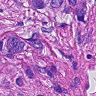
Metastatic tissue present: yes